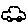
Label: car